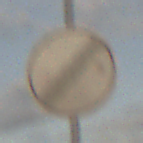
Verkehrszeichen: EndeSaemtlicherBegrenzungen
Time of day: SunriseSunset
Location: Outdoor (Nature)
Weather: PartlyCloudy
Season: NotSpecified
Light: Natural